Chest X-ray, PA view. Patient: 57 years old, sex M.
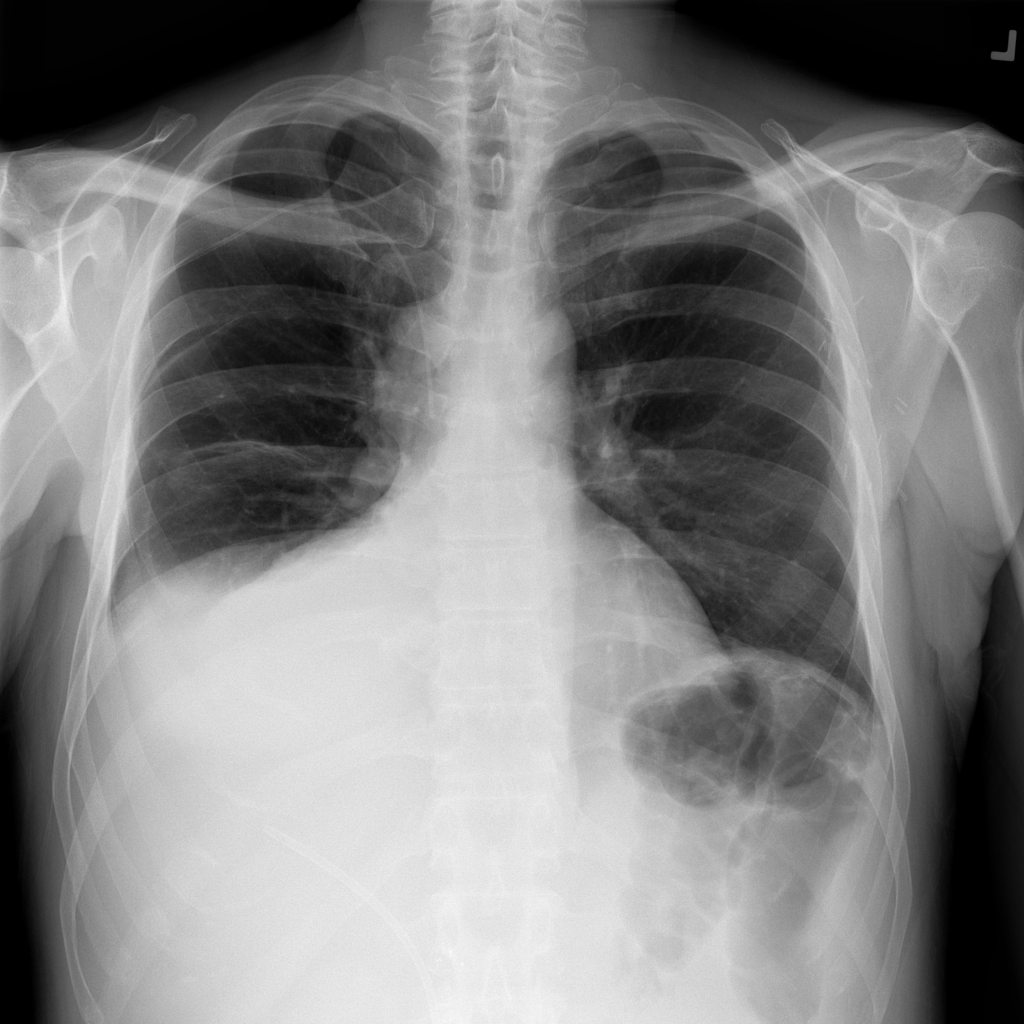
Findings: Atelectasis, Infiltration